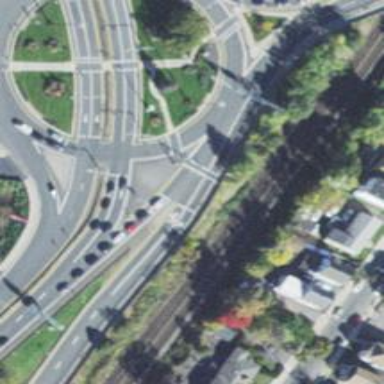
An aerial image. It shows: Circular junction with asphalt surface on trunk highway.